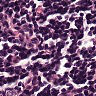
Metastatic tissue present: no